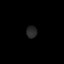
Tissue: lung
Cell type: Myeloid cells
Senescence score: 0.6322
Nuclear area (px): 126
Mean DAPI intensity: 38.929